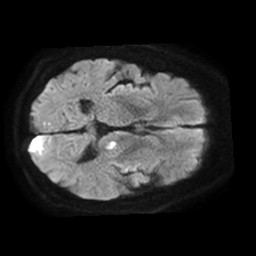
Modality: TRACE
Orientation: axial
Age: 48
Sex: male
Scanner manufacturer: philips
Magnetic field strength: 1.5 T
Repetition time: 3.389 s
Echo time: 0.06899 s